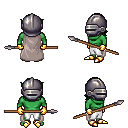
a pixel art fantasy rpg character, male body template, orc, green skin, gray cape, white pants, green long bangs hairstyle, metal helm, gold gloves, gold boots, spear, four views (front, back, left, right), 2x2 character sprite sheet, small pixel art, hard edges, no anti-aliasing